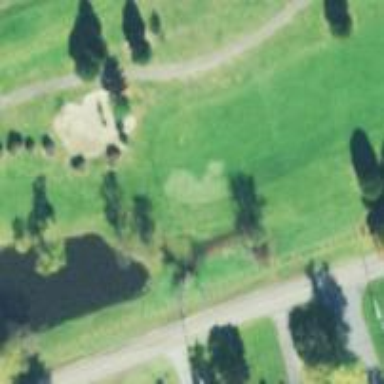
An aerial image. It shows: Golf hole.